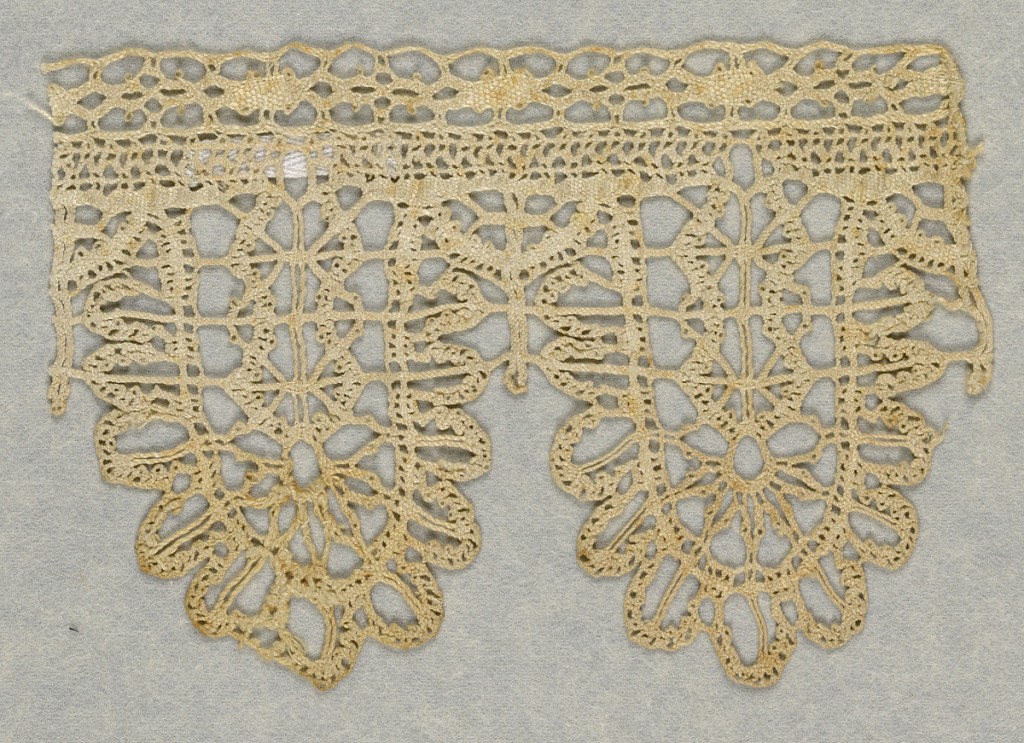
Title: Fragment
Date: early 17th century
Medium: linen Technique: bobbin lace, continuous braid-like
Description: Band fragment with two lobed oval tabs has scrolling lines set in a grid-like framework that supports the lower half of the tabs.